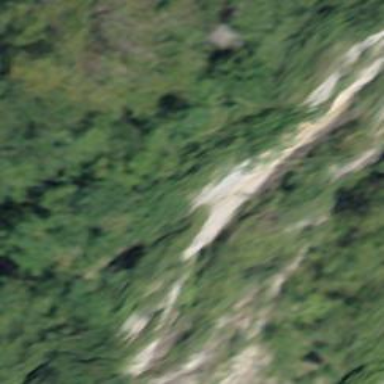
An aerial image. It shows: Cliff in nature.